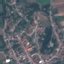
Land use / land cover class: Residential